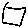
Label: square